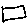
Label: square